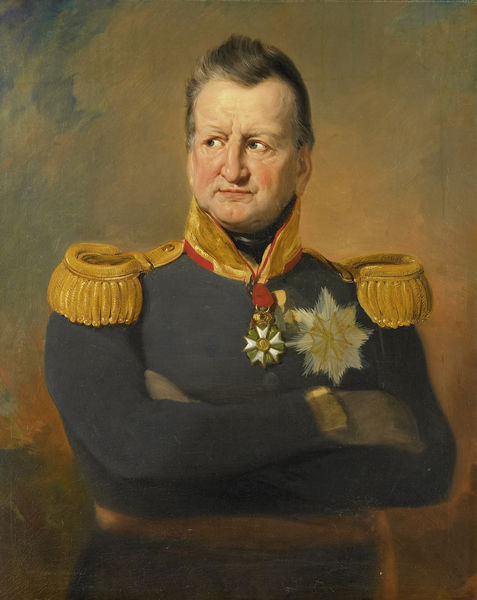
Titel: David Hendrik Baron Chassé (1765-1849). Luitenant-generaal
Künstler: Jan Willem Pieneman
Standort: Amsterdam
Institution: Rijksmuseum
Schlagwörter: blau, mann, weiß, grün, frisur, licht, mund, nase, ohr, stirn, blick, rot, alt, arme, augen, band, kragen, bildnis, portrait, fransen, gold, haare, kinn, schultern, krieg, streng, stern, uniform, soldat, epauletten, napoleon, offizier, orden, frieden, verschränkt, rasiert, general, feldherr, balu, röte, preuße, schulterpassen